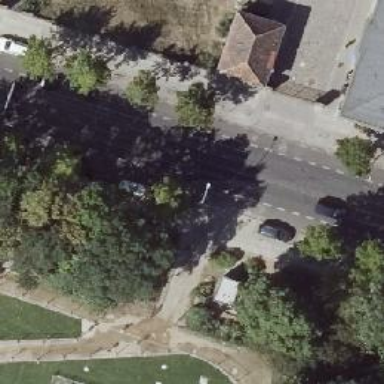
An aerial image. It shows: Footway along the road.